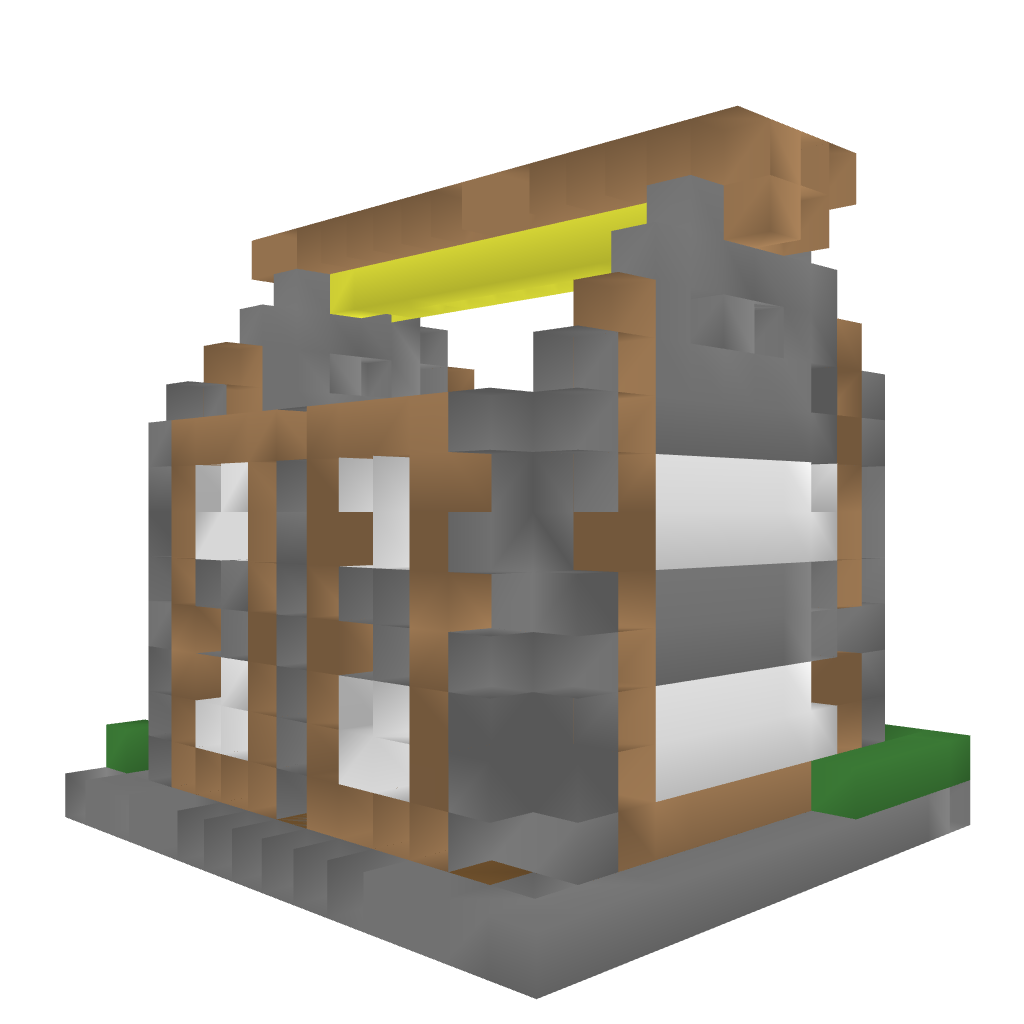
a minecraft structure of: Medieval Style House IV